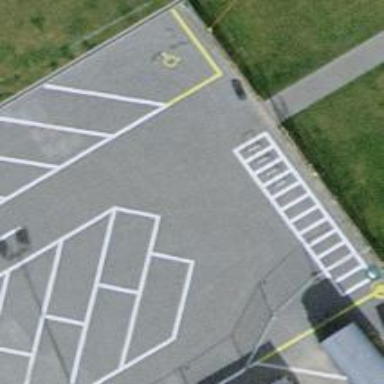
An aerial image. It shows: Parking aisle made of paving stones.